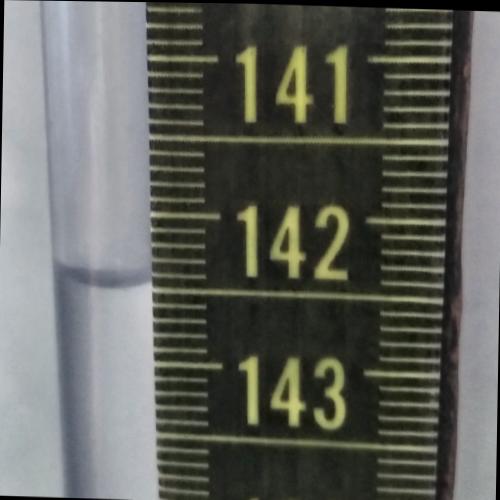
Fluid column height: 142.5 cm